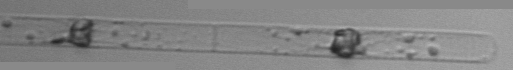
Label: Dactyliosolen_blavyanus